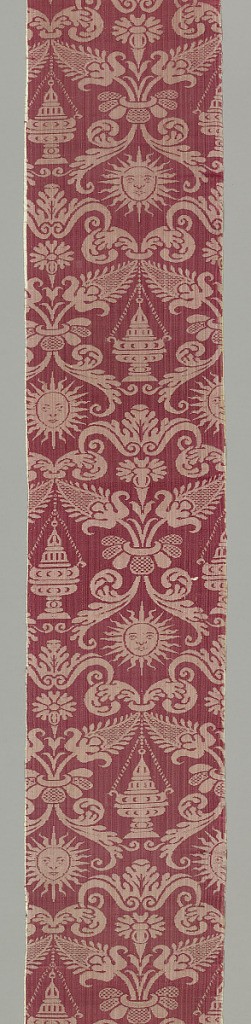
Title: Fragment
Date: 17th century
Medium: silk Technique: 4&1 satin damask
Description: An effulgent sun and a swinging censor in red and white.